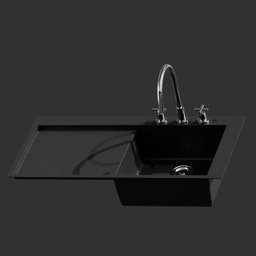
Label: appliances